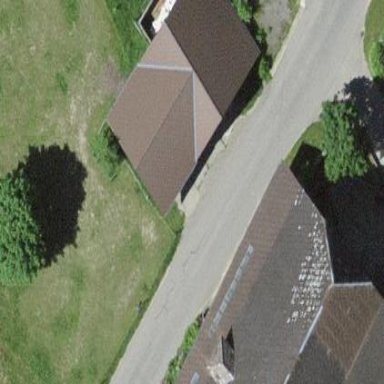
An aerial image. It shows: Barn.